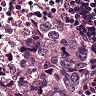
Metastatic tissue present: yes